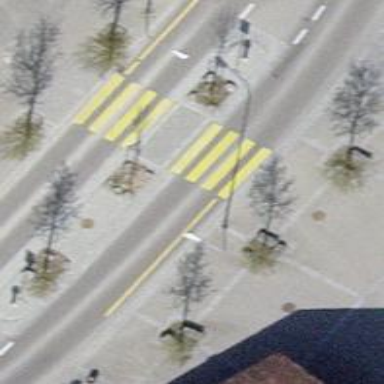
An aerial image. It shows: Kerb barrier.